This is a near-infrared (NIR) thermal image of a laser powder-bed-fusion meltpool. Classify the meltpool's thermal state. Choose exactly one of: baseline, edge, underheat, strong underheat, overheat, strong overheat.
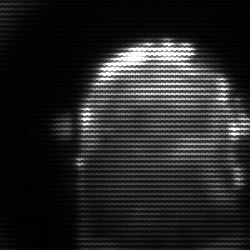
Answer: baseline